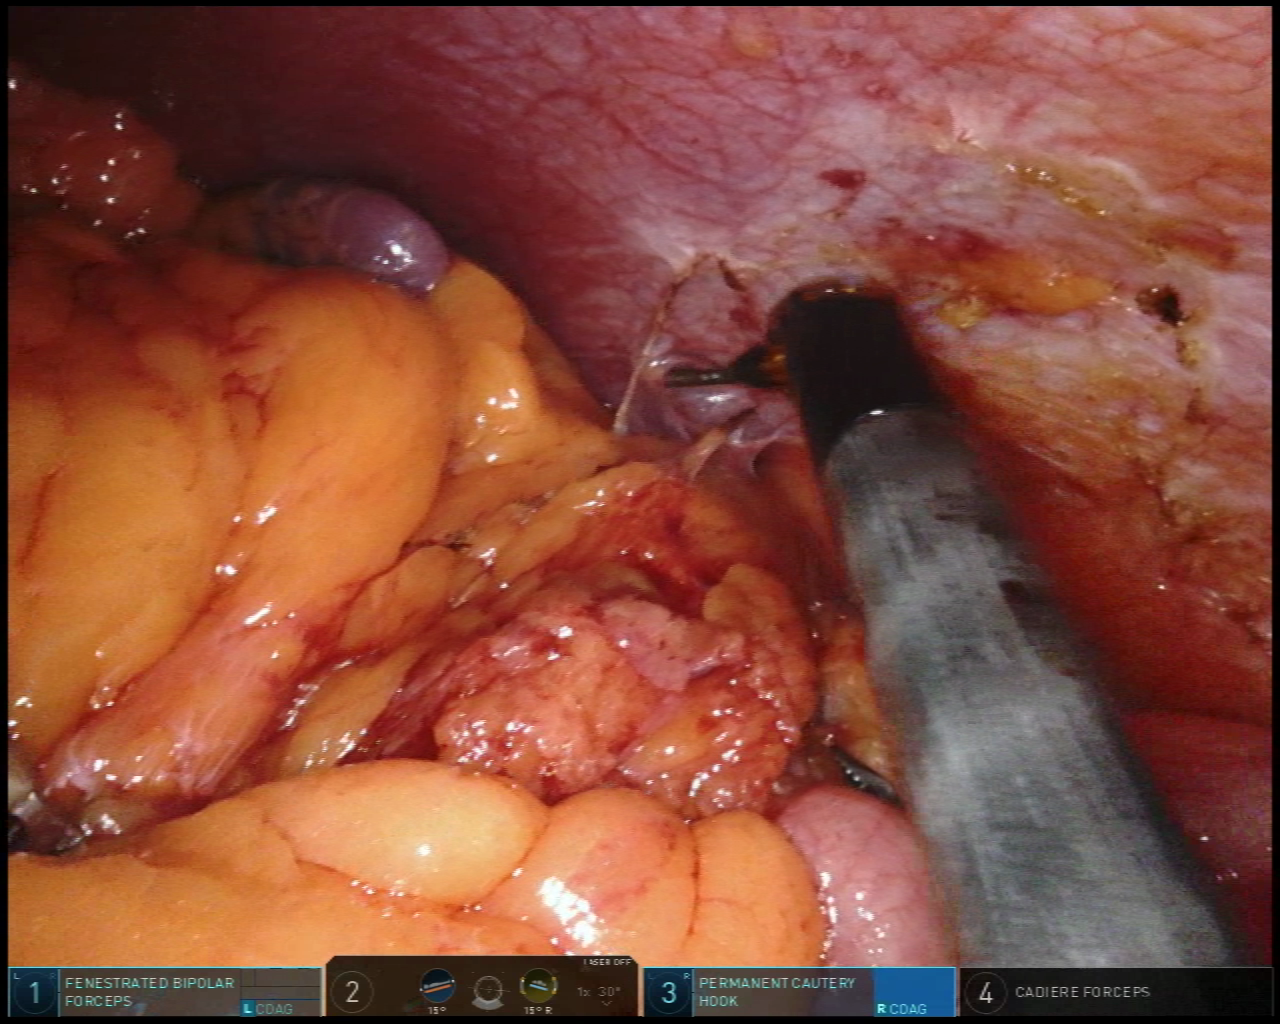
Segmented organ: spleen
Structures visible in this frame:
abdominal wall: yes
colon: yes
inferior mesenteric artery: no
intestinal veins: no
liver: no
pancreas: no
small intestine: no
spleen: yes
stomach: no
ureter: no
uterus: no
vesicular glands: no